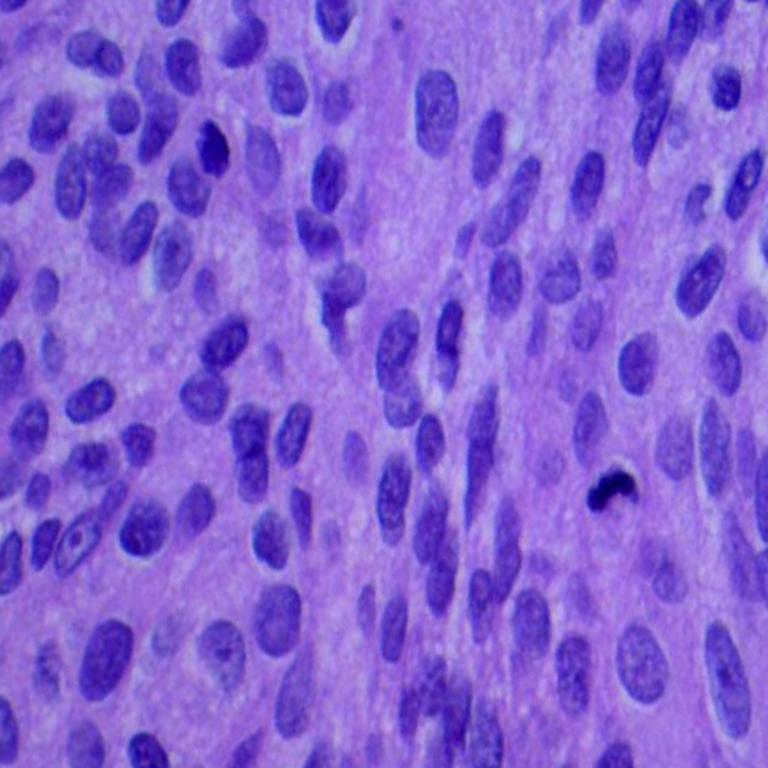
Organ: lung
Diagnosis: squamous carcinomas